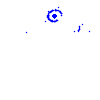
Particle: electron